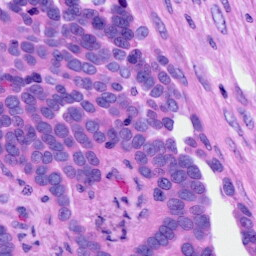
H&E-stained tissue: Ovarian